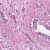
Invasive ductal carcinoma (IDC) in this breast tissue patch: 1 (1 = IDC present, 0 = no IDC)